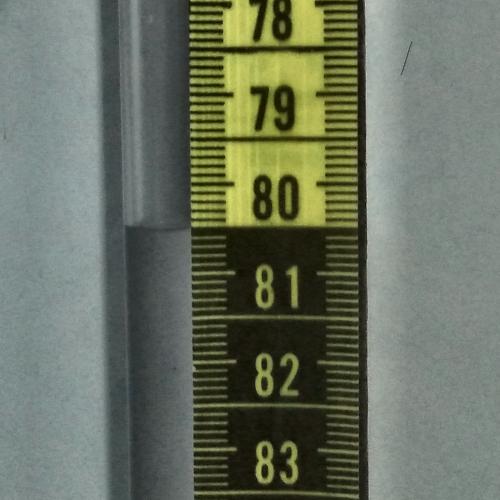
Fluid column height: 80.5 cm